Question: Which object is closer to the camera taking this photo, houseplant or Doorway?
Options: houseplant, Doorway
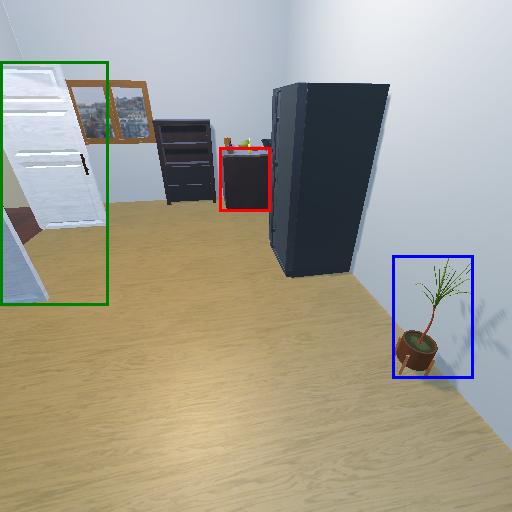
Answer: houseplant